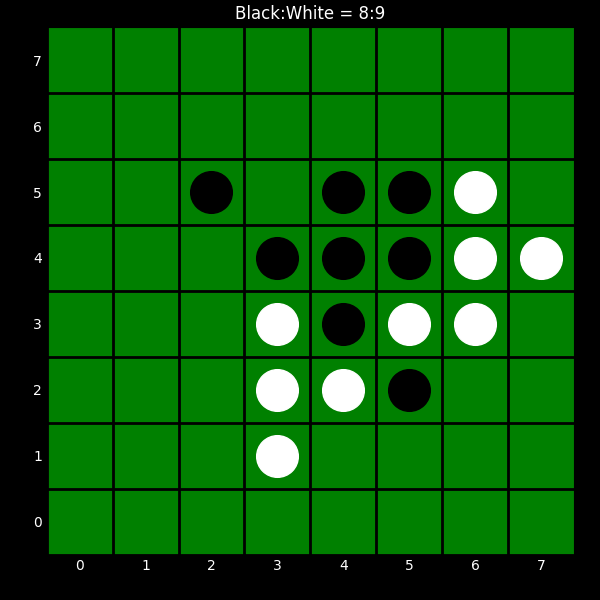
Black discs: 8
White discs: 9